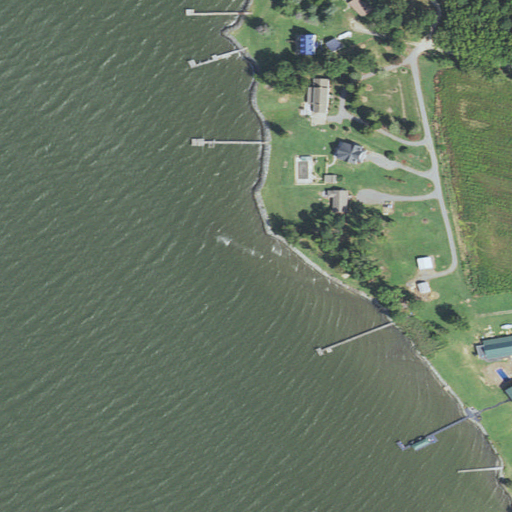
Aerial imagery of cape in Virginia named Grapevine Point containing open water, low intensity development, cultivated crops, woody wetlands, open development, shrub, medium intensity development, and herbaceous wetlands